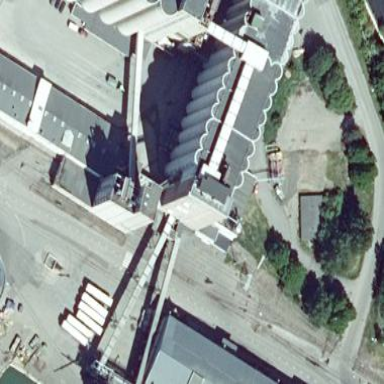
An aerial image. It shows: Building identified as silo.